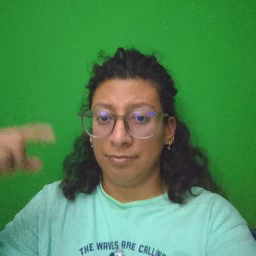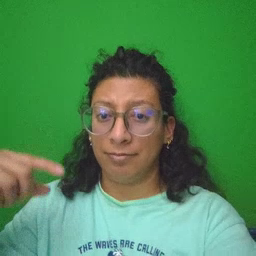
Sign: smile